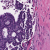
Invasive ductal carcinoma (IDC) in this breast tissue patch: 1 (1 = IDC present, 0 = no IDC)